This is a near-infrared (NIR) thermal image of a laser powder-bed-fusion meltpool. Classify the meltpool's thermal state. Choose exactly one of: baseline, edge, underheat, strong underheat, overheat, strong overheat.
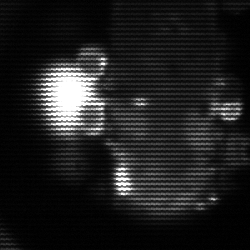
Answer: strong underheat